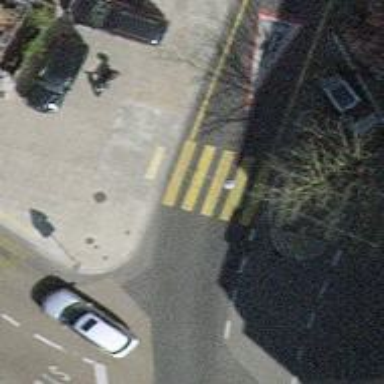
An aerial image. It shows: Marked crossing with zebra stripes on the road.